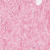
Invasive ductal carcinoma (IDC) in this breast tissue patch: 0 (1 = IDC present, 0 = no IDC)